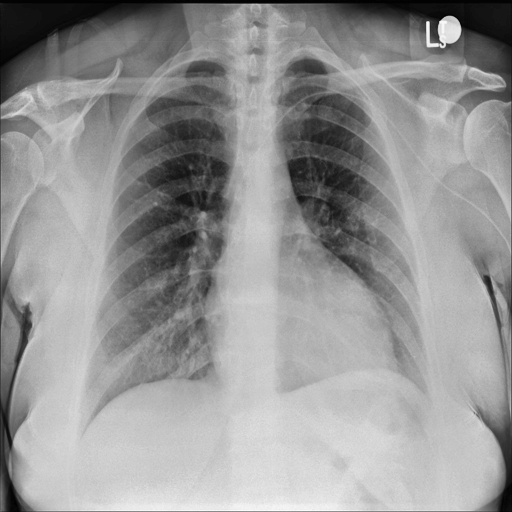
Finding: NORMAL